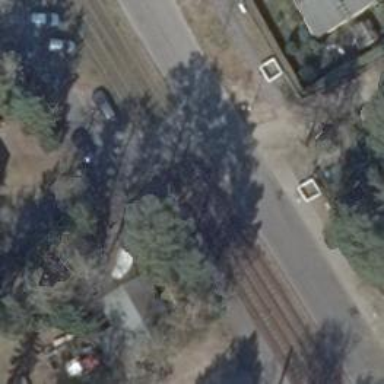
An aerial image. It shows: Tram level crossing on railway.